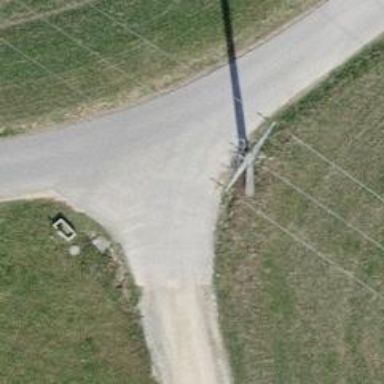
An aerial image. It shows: Minor power line.